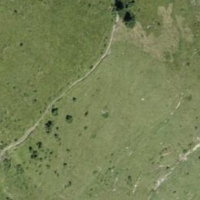
EUNIS habitat code: 23
Species observed at this site:
Pimpinella major
Astrantia major
Plantago media
Euphorbia cyparissias